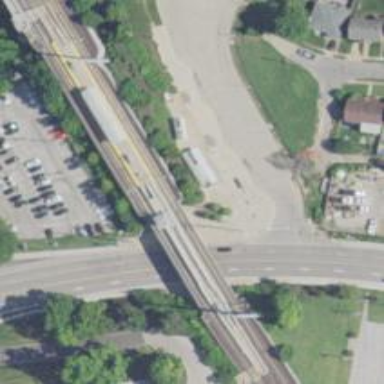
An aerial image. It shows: Light rail electrified with contact line.